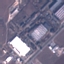
Label: Industrial